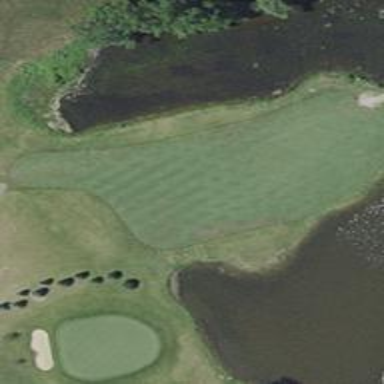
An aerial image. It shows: Golf hole.